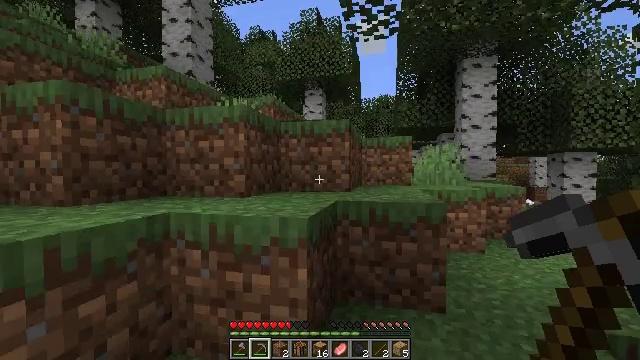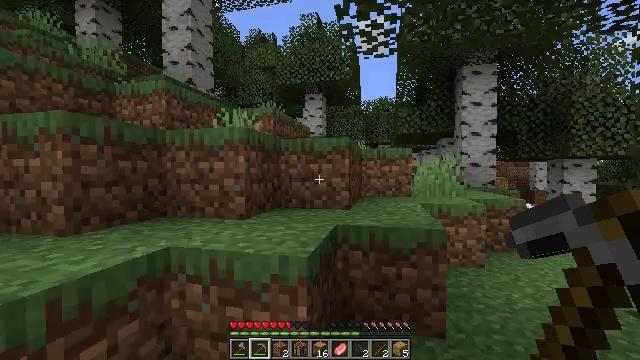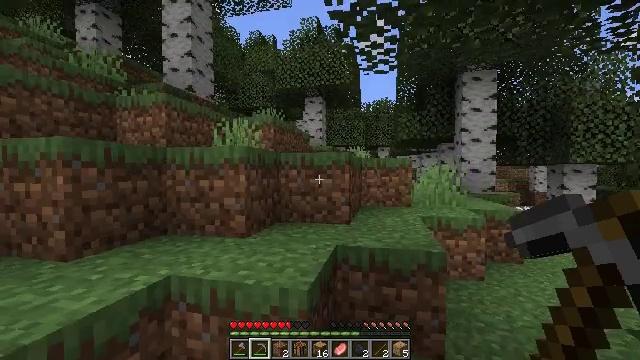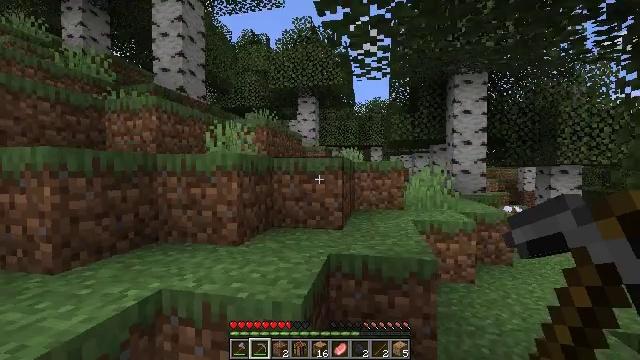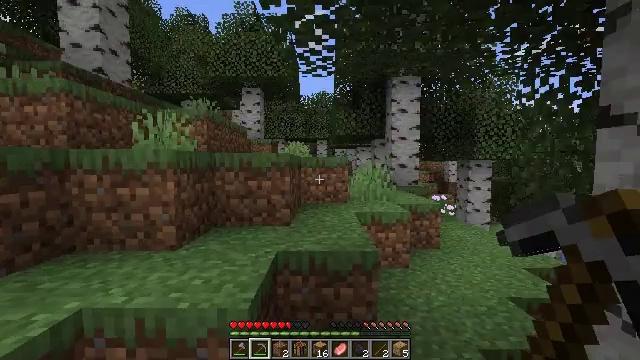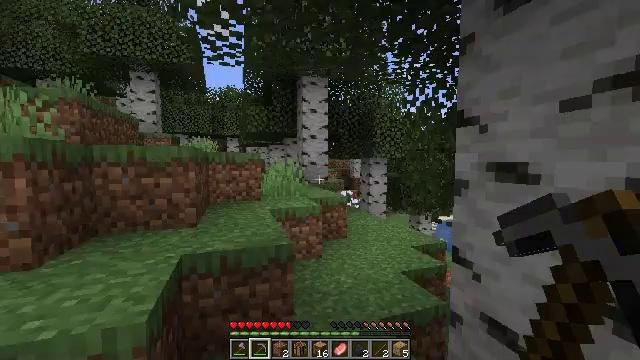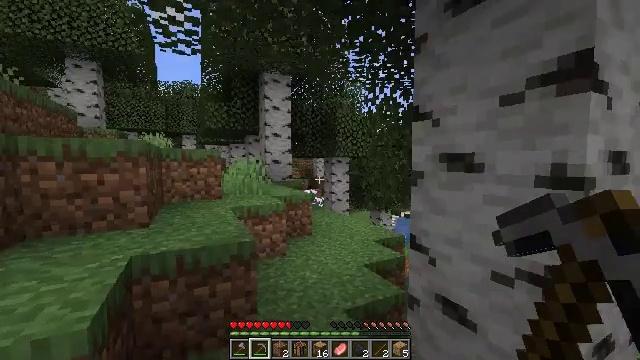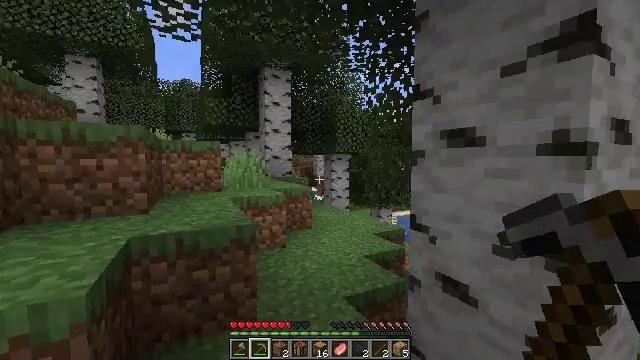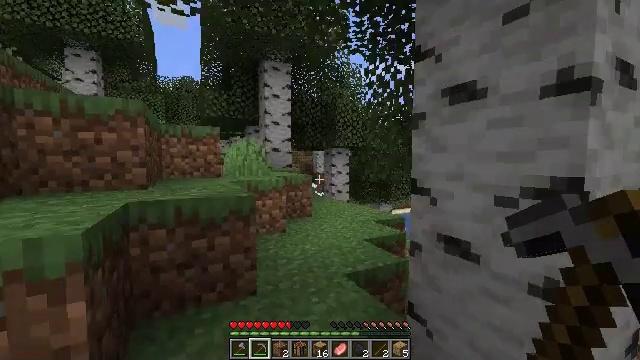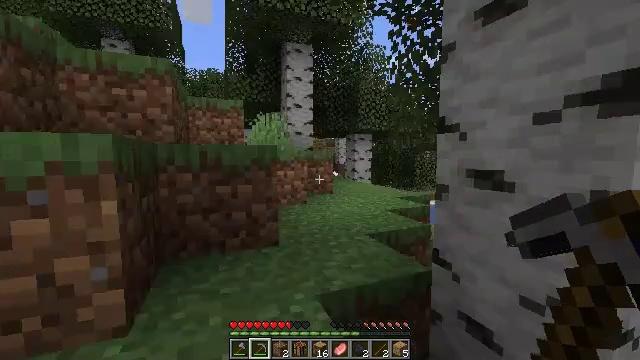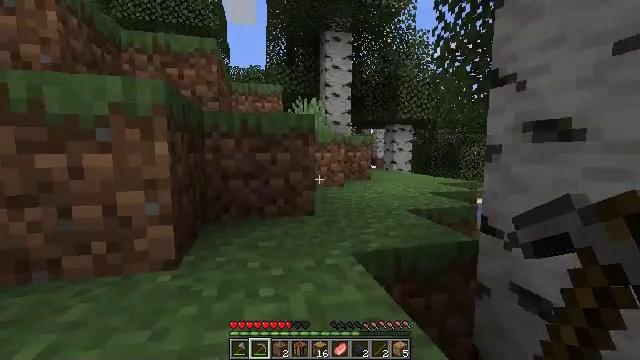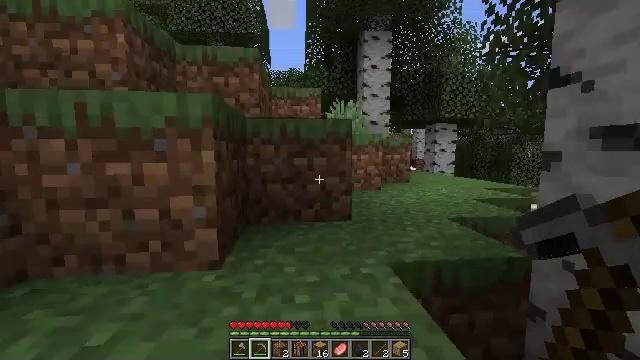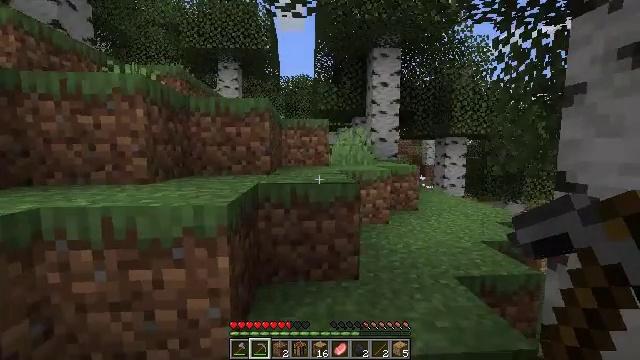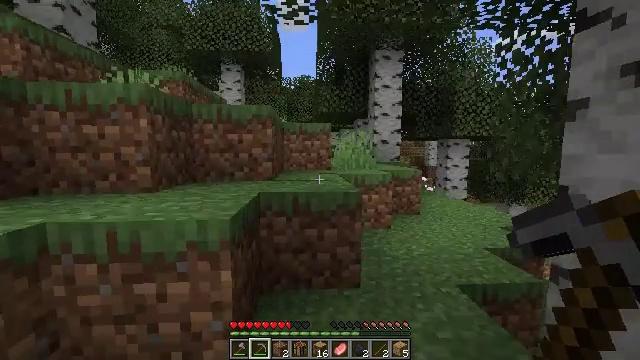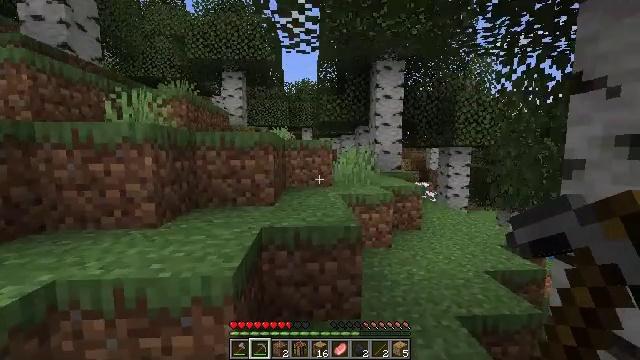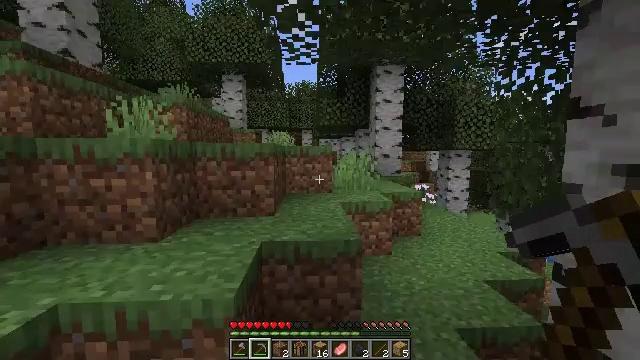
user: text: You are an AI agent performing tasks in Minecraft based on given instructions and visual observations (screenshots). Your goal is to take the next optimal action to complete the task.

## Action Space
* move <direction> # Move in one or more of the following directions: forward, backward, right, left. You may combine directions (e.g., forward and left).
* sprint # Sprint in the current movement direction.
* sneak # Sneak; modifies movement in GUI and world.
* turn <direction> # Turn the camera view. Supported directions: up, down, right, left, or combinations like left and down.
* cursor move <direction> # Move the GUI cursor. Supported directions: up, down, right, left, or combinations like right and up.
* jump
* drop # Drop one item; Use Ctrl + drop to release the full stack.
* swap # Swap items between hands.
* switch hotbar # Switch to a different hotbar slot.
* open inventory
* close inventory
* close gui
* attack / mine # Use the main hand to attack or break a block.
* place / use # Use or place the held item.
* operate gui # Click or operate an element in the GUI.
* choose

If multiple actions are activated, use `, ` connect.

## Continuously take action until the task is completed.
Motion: motion action
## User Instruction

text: Harvest the lily pad from the surface of water.
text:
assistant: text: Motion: sprint, jump
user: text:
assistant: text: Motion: sprint, jump
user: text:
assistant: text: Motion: sprint, turn right, jump
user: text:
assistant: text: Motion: sprint, turn right and down, jump
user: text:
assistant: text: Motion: sprint, turn right, jump
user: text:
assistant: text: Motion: sprint, turn right, jump
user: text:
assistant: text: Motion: sprint, jump
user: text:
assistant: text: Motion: sprint, jump
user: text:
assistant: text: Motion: sprint, turn left and down, jump
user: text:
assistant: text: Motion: sprint, turn left, jump
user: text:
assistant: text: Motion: sprint, turn left, jump
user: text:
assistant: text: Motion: sprint, turn left, jump
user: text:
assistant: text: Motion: sprint, jump
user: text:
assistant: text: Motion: sprint, jump
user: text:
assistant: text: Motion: sprint, jump
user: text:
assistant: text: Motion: sprint, jump
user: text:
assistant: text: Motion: sprint, jump
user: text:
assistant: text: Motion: sprint, jump
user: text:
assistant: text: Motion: sprint, jump
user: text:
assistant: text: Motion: sprint, jump
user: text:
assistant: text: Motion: sprint, jump
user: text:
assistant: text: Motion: sprint, jump
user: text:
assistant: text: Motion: sprint, turn left, jump
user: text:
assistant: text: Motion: sprint, jump
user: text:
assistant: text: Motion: sprint, jump
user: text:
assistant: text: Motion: sprint, jump
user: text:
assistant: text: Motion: move forward, sprint, jump
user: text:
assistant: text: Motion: move forward, sprint, jump
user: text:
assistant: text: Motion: move forward, sprint, jump
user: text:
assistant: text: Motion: move forward, sprint, jump